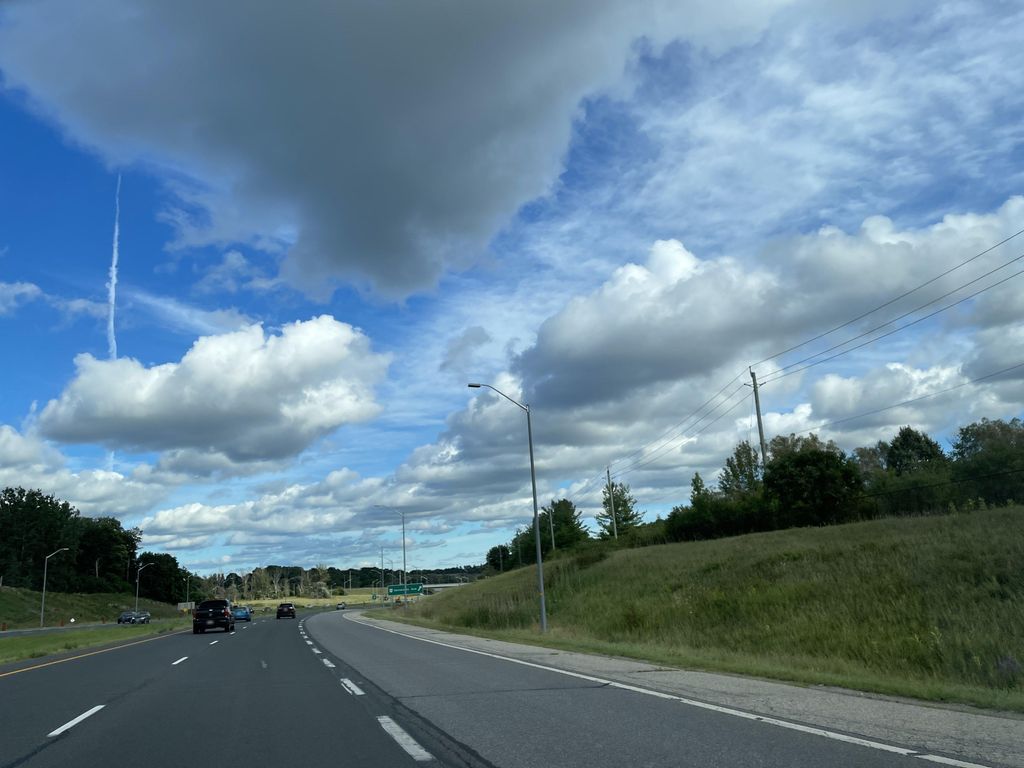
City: kitchener-waterloo